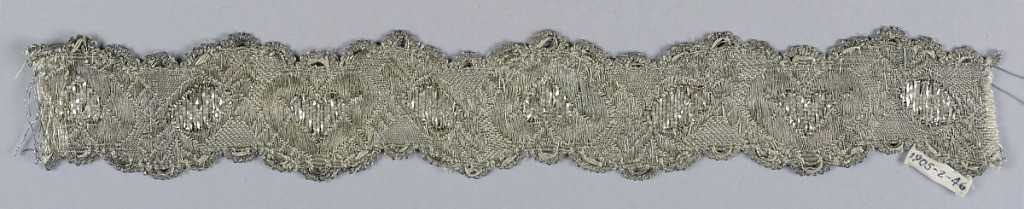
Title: Trimming
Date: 18th century
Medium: silk, silver metallic thread, silver strips Technique: woven
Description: Design of stylized heart and leaf forms with scalloped borders forming serpentine bands. In white with silver thread and strips.